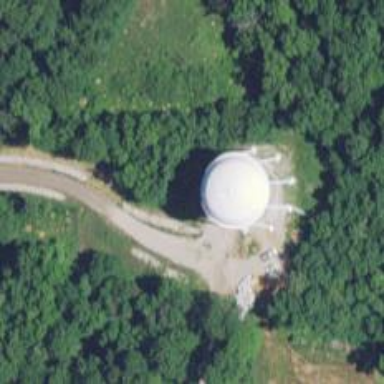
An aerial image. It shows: Water tower that is man-made.